Question: So, I have four buttons or simple 'div' with clickable links.
On home page, the order is 'A-B-C-D'. If you are on 'B' page, then the order of the button changes to 'B-A-C-D'. If you are on 'C' page, then the order changes to 'C-A-B-D'. You can see it in the picture below.

Now, I can simply make four sets of buttons and put condition logic to it but that seems like a bad idea as there will be lots of redundancy.
What would be a good way to rearrange these 'buttons' or 'div' based on what page the user is in? (Of course, it will apply to child pages, such as .com/b/more).
EDIT:
So far, it is simply four simple 'div' as shown below.
'''
<?php if ( is_home() ) { ?>
<div id="a">A</div>
<div id="b">B</div>
<div id="c">C</div>
<div id="d">D</div>
<?php } elseif ( is_page('b') ){ ?>
<div id="b">B</div>
<div id="a">A</div>
<div id="c">C</div>
<div id="d">D</div>
<?php } elseif ( is_page('c') ){ ?>
<div id="c">C</div>
<div id="a">A</div>
<div id="b">B</div>
<div id="d">D</div>
<?php } elseif ( is_page('d') ){ ?>
<div id="d">D</div>
<div id="a">A</div>
<div id="b">B</div>
<div id="c">C</div>
<?php } ?>
'''
Thanks!
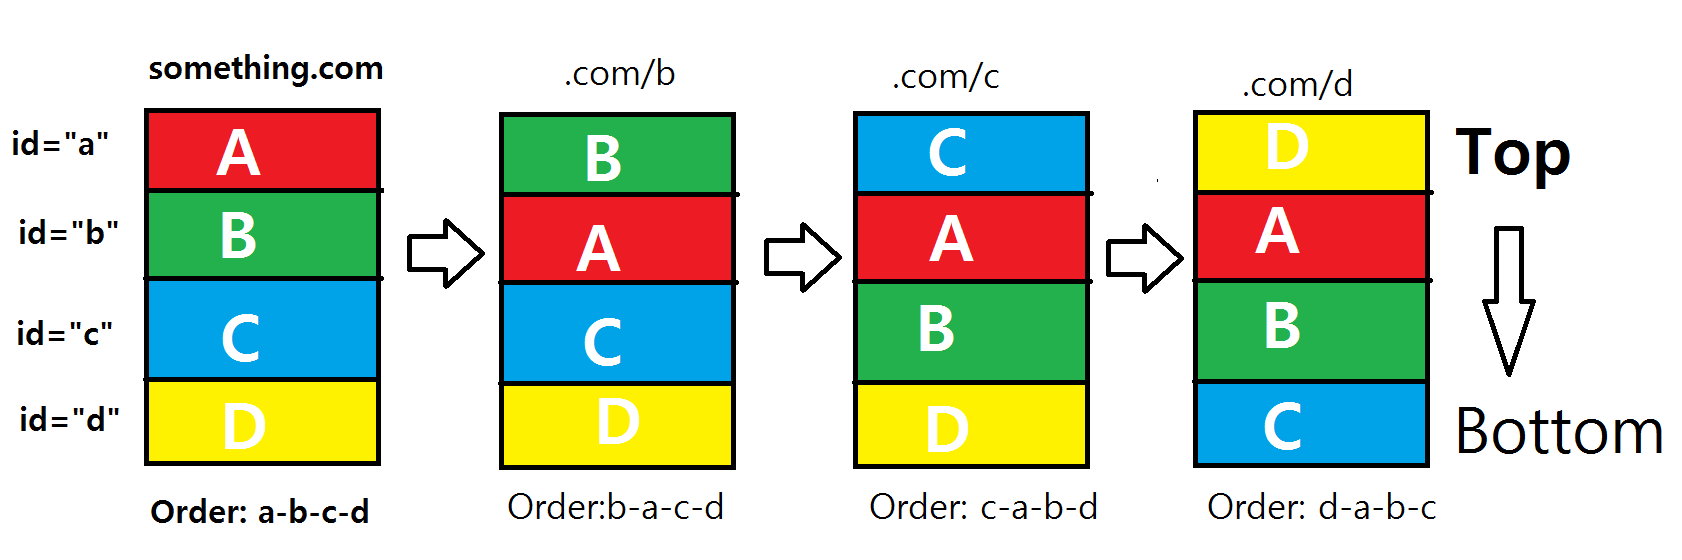
Answer: One approach, using plain JavaScript, is:
'''
// using Immediately-Invoked Function Expression,
// not entirely necessary, but it keeps everything
// contained:
(function prefaceWith(suppliedPathName) {
// the potential 'valid' values for the ids,
// I'd prefer to get this list dynamically,
// using some form of attribute-selector:
var valid = ['a', 'b', 'c', 'd'],
// if we have a 'suppliedPathName' then we get
// the second character ('1'), the first
// character of a pathName is the '/';
// otherwise we use the default first-value from
// the array of valid values:
id = suppliedPathName ? suppliedPathName.charAt(1) : valid[0],
// if the retrieved 'id' is present in the array of valid
// values we retrieve the element with that 'id', otherwise
// we get the element with id of the first valid value:
elem = valid.indexOf(id) > -1 ? document.getElementById(id) : document.getElementById(valid[0]),
// retrieving the parent of the found element:
parent = elem.parentNode;
// inserting the found element before the current
// first-child of the parent:
parent.insertBefore(elem, parent.firstChild);
// passing in the current pathName to the function:
})(window.location.pathName);
'''
'''
(function prefaceWith(suppliedPathName) {
var valid = ['a', 'b', 'c', 'd'],
id = suppliedPathName ? suppliedPathName.charAt(1) : valid[0],
elem = valid.indexOf(id) > -1 ? document.getElementById(id) : document.getElementById(valid[0]),
parent = elem.parentNode;
parent.insertBefore(elem, parent.firstChild);
})(window.location.pathName);
'''
'''
div {
height: 2em;
width: 50%;
text-align: center;
margin: 0 auto 0.5em auto;
text-transform: uppercase;
font-weight: bold;
line-height: 2em;
}
#a {
background-color: red;
}
#b {
background-color: green;
}
#c {
background-color: blue;
}
#d {
background-color: yellow;
}
'''
'''
<div id="a">a</div>
<div id="b">b</div>
<div id="c">c</div>
<div id="d">d</div>
'''
External <URL>, for experimentation/development.
To demonstrate the dynamic selection I've given the 'valid' '<div>' elements a custom 'data-*' attribute, in this case: 'data-button', by which they will be selected when the function runs.
Note that I've deliberately omitted the 'data-button' attribute for the element of 'id="a"', giving this HTML:
'''
<div id="a">a</div>
<div id="b" data-button>b</div>
<div id="c" data-button>c</div>
<div id="d" data-button>d</div>
'''
And this JavaScript:
'''
(function prefaceWith(suppliedPathName) {
// This line is the only change, here we're using
// Array.prototype.map(), with Function.prototype.call(),
// to convert the NodeList result of document.querySelector()
// into an array of the 'id's of the <div> elements with
// the 'data-button' attribute we used to select:
var valid = Array.prototype.map.call(document.querySelectorAll('div[data-button]'), function(div) {
// returning the element's 'id':
return div.id;
}),
id = suppliedPathName ? suppliedPathName.charAt(1) : valid[0],
elem = valid.indexOf(id) > -1 ? document.getElementById(id) : document.getElementById(valid[0]),
parent = elem.parentNode;
parent.insertBefore(elem, parent.firstChild);
})(window.location.pathName);
'''
'''
(function prefaceWith(suppliedPathName) {
var valid = Array.prototype.map.call(document.querySelectorAll('div[data-button]'), function(div) {
return div.id;
}),
id = suppliedPathName ? suppliedPathName.charAt(1) : valid[0],
elem = valid.indexOf(id) > -1 ? document.getElementById(id) : document.getElementById(valid[0]),
parent = elem.parentNode;
parent.insertBefore(elem, parent.firstChild);
})(window.location.pathName);
'''
'''
div {
height: 2em;
width: 50%;
text-align: center;
margin: 0 auto 0.5em auto;
text-transform: uppercase;
font-weight: bold;
line-height: 2em;
}
#a {
background-color: red;
}
#b {
background-color: green;
}
#c {
background-color: blue;
}
#d {
background-color: yellow;
}
'''
'''
<div id="a">a</div>
<div id="b" data-button>b</div>
<div id="c" data-button>c</div>
<div id="d" data-button>d</div>
'''
Because 'A' is no longer a valid 'button,' the '<div>' of 'id="b"' becomes the first automatically.
References:
- <URL>